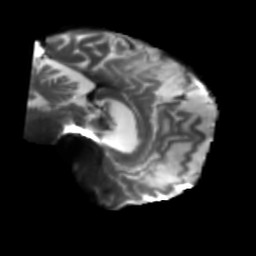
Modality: T2w
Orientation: sagittal
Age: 56
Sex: male
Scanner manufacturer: siemens
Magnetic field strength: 3 T
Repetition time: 5.25 s
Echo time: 0.08 s